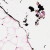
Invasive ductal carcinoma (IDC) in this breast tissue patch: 0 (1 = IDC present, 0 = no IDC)